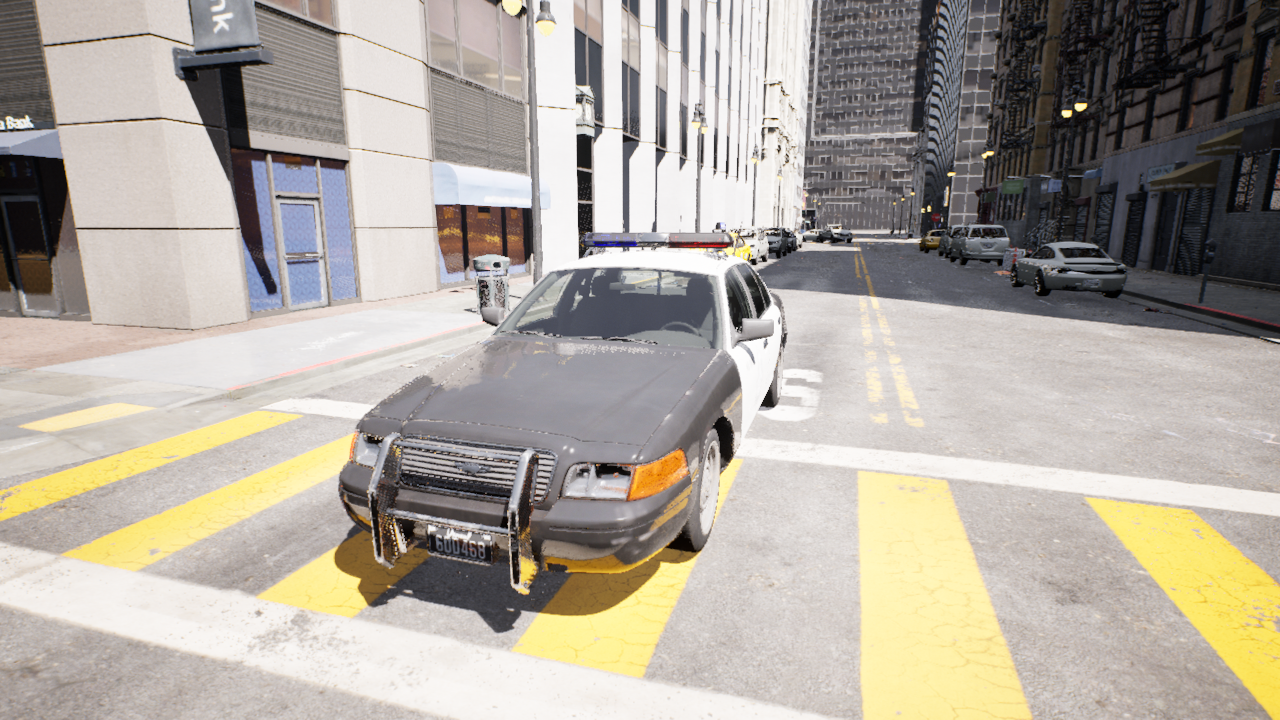
Venue: residential
Lighting: clear day
Vehicle rig: sedan